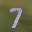
Label: 7